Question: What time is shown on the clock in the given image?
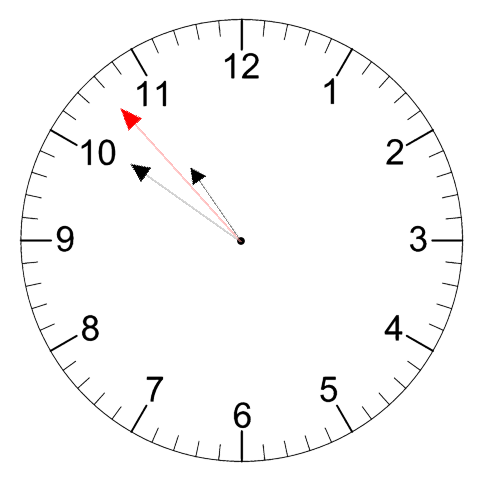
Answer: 10:50:53